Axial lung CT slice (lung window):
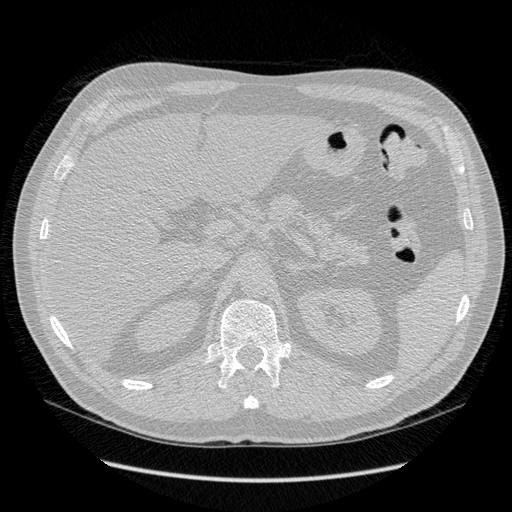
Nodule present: no